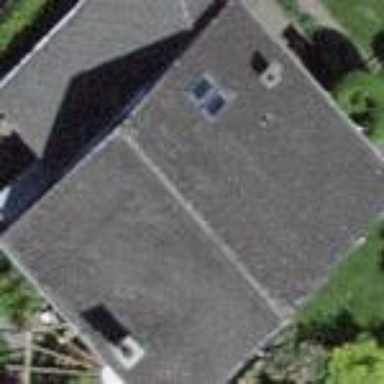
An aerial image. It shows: House with gabled roof that runs across the building.